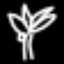
Label: palm tree